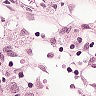
Metastatic tissue present: no